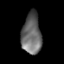
Tissue: lung
Cell type: Endothelial cells
Senescence score: 0.6222
Nuclear area (px): 782
Mean DAPI intensity: 103.85